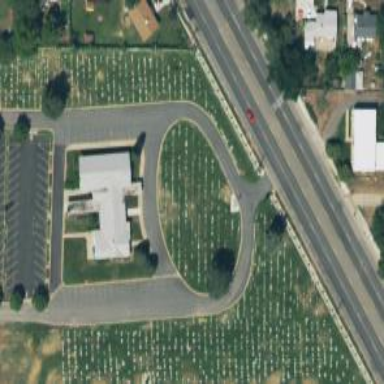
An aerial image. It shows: Cemetery.